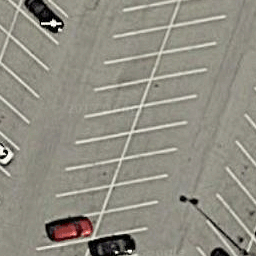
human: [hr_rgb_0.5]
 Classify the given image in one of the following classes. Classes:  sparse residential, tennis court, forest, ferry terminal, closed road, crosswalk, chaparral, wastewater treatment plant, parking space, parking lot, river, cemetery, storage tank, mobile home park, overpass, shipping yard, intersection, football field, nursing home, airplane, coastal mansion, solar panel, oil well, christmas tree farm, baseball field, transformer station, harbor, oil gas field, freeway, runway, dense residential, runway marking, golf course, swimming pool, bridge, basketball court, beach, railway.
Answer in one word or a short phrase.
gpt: parking space